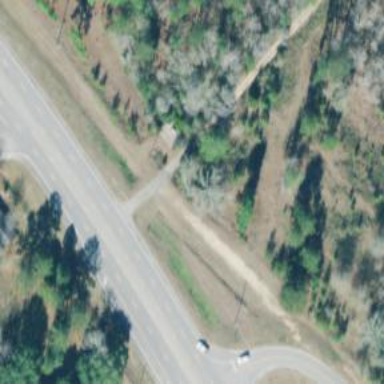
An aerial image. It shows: Abandoned road.